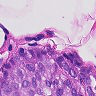
Metastatic tissue present: yes